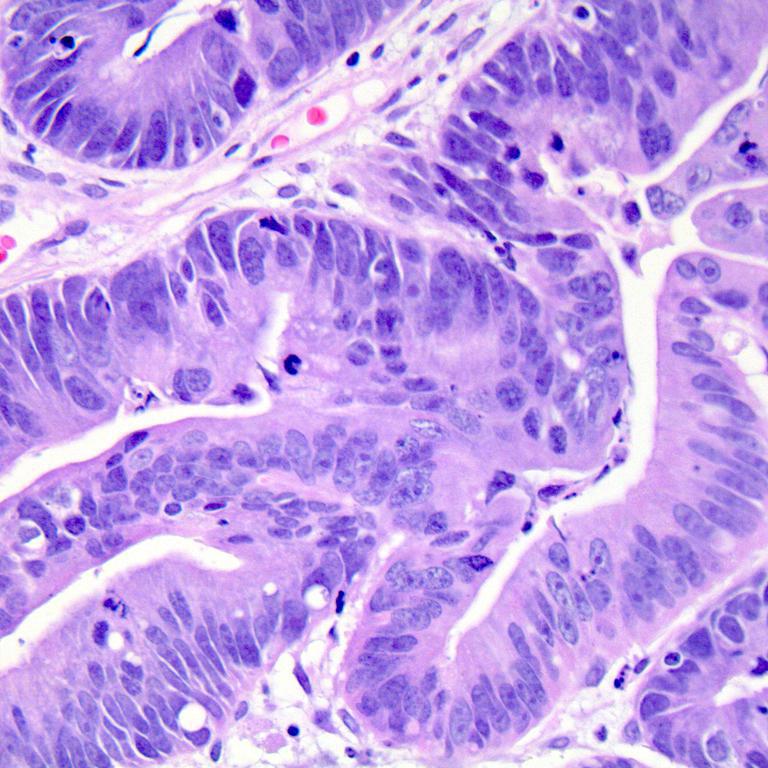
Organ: colon
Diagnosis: adenocarcinomas